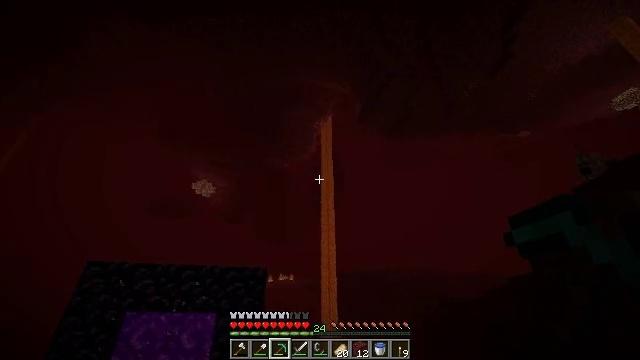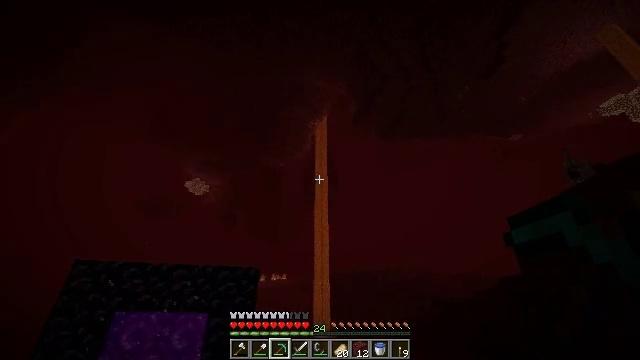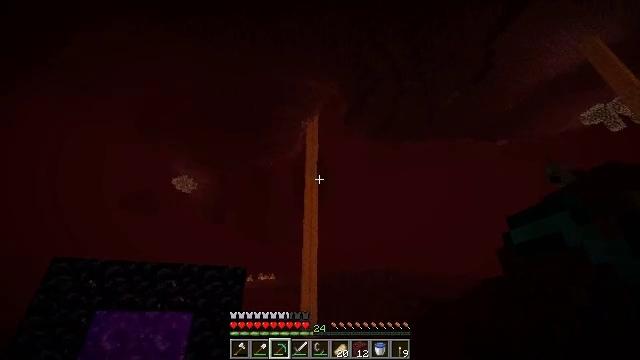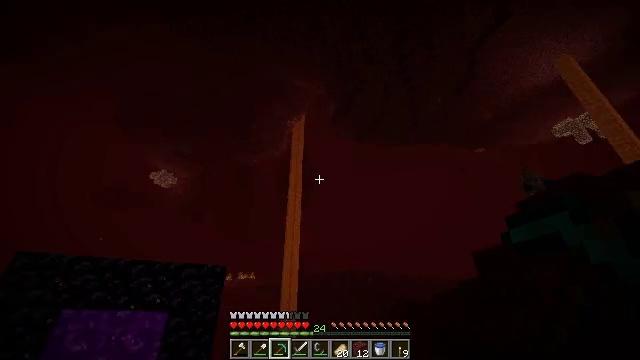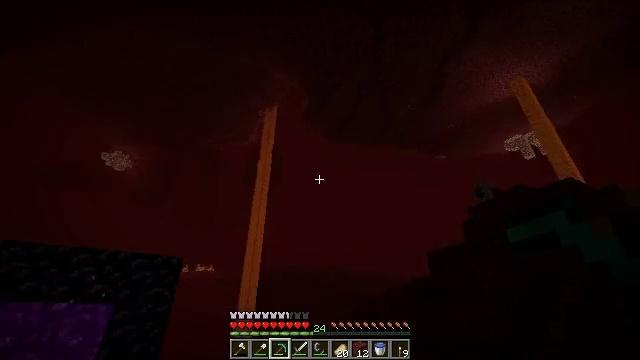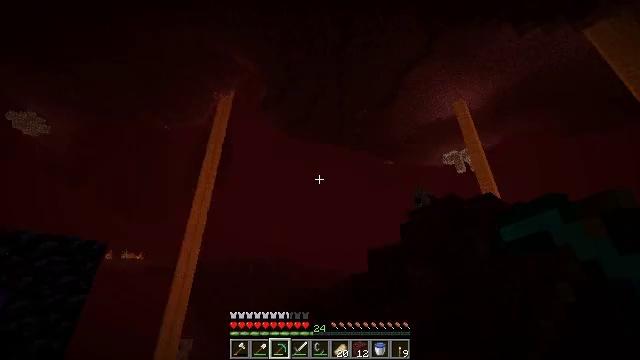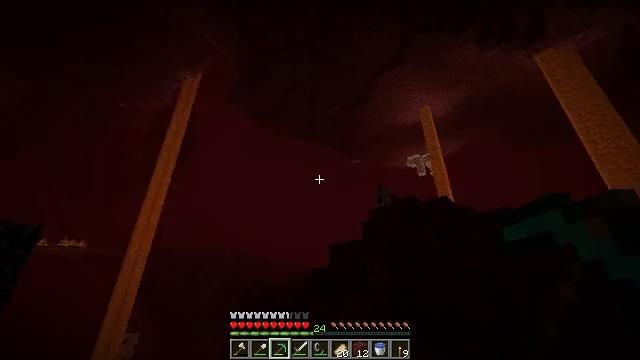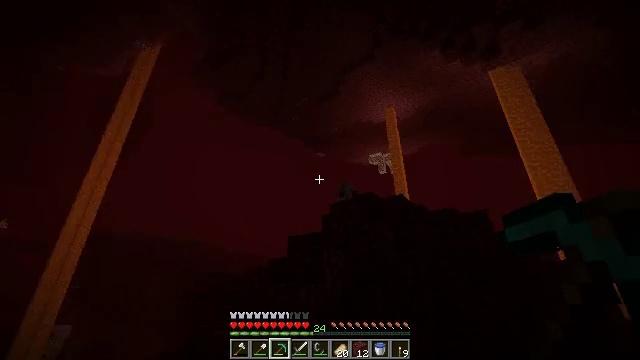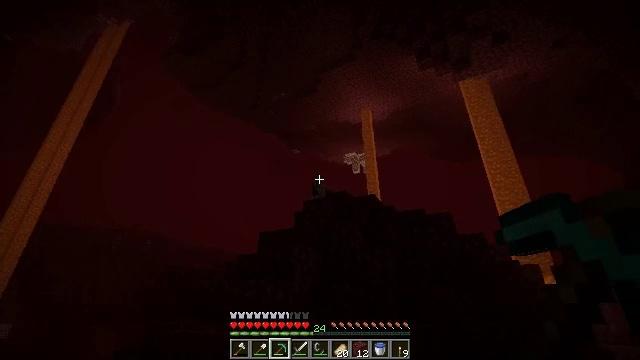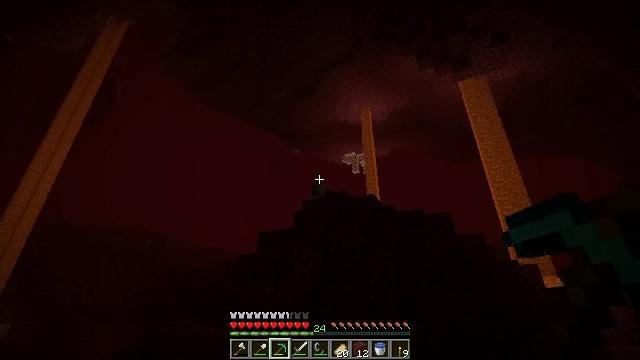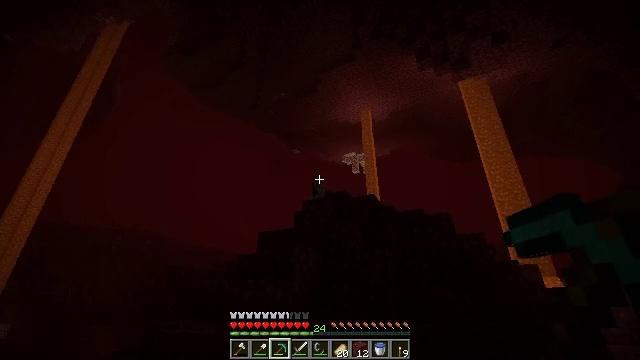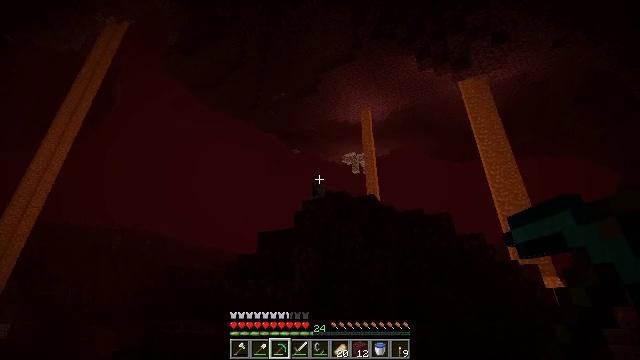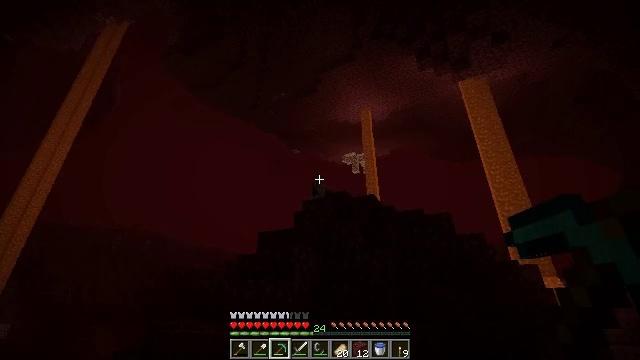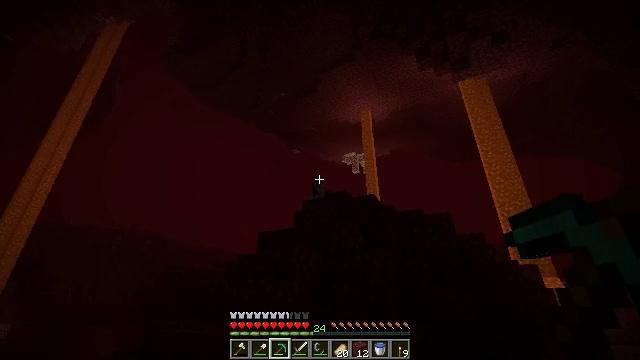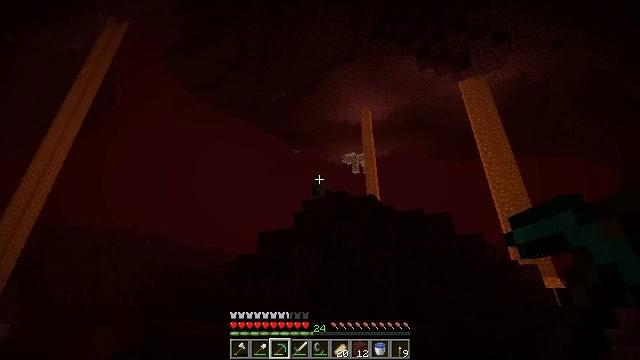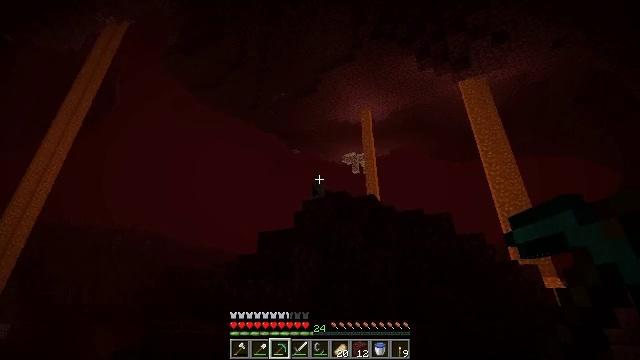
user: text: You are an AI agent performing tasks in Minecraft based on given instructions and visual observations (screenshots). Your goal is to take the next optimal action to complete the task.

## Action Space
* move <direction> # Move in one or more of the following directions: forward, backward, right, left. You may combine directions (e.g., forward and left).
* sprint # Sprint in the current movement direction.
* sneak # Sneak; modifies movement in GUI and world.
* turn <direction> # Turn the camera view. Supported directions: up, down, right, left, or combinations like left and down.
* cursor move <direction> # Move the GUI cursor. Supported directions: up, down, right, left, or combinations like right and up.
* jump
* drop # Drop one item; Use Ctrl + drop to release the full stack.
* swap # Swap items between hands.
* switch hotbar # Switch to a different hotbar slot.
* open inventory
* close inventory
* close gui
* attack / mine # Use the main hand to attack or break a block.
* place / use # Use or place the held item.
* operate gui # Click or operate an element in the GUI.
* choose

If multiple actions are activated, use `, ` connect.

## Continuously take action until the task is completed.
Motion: motion action
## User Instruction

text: Make stone stairs with stone in the crafting table.
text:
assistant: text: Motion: turn right
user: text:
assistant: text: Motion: turn right
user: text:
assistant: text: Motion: turn right
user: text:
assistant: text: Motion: turn right and down
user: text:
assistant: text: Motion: turn right and down
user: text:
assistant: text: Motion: turn right and down
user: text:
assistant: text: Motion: turn right and down
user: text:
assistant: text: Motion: turn right
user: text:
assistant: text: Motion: no_op
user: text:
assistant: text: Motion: no_op
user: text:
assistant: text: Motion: no_op
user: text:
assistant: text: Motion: no_op
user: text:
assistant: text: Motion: no_op
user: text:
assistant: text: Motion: no_op
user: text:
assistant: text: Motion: no_op
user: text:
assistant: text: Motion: no_op
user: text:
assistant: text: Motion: no_op
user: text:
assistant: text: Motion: no_op
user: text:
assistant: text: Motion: turn right and down
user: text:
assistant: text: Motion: turn right and down
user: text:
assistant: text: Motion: turn right and down
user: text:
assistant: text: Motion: no_op
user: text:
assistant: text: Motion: no_op
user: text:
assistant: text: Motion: no_op
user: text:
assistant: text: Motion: no_op
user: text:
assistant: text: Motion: no_op
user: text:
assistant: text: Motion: no_op
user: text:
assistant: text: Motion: no_op
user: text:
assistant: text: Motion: no_op
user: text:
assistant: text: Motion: no_op